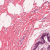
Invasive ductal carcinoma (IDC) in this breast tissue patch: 0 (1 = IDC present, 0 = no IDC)